Field crop: maize
Growth stage: 1
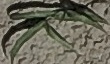
Species: sorghum